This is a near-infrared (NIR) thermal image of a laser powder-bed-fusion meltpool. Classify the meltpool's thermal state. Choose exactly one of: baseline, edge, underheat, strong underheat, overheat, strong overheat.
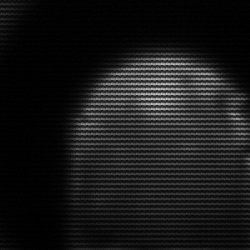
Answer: edge